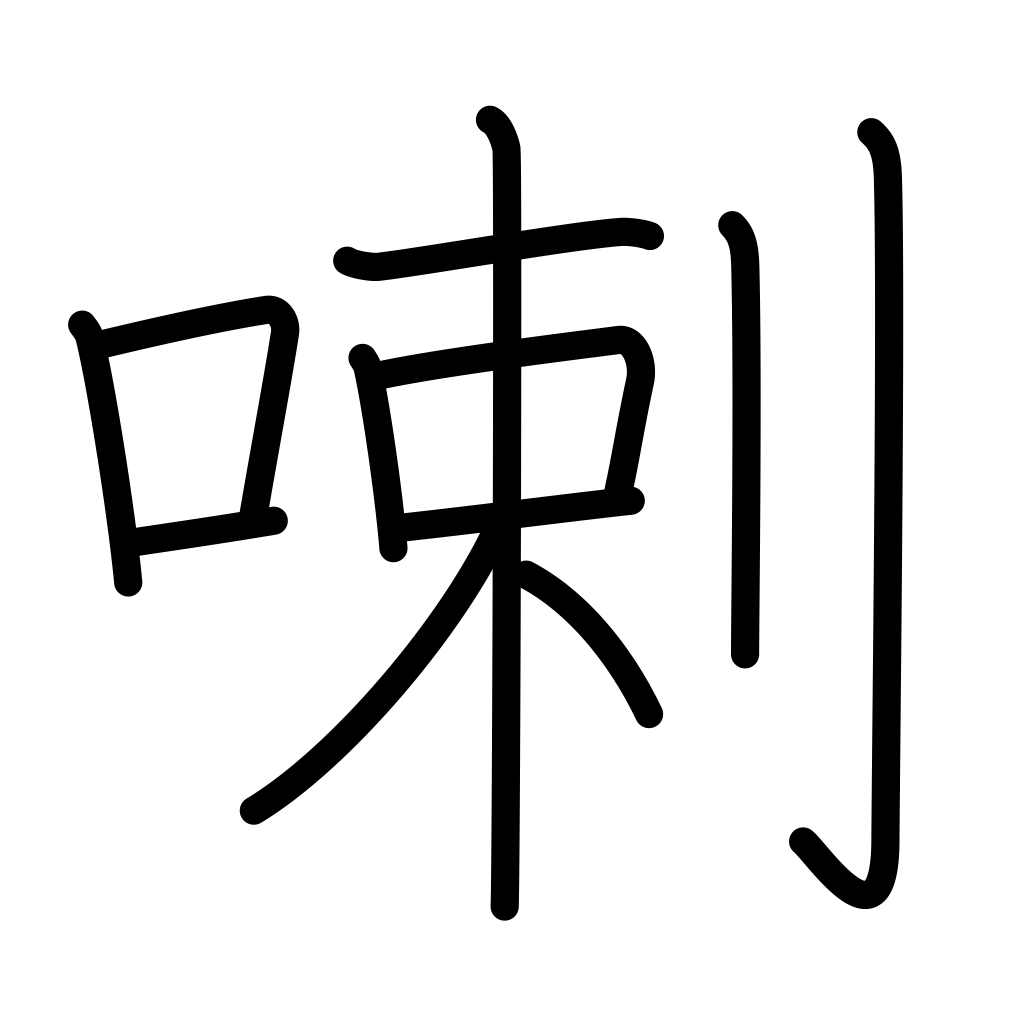
Meaning: chatter, rattle on